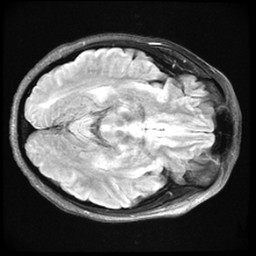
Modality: FLAIR
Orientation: axial
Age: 37
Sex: female
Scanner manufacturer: ge
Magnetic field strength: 3 T
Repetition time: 11 s
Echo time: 0.1497 s